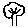
Label: tree